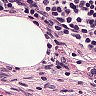
Metastatic tissue present: no